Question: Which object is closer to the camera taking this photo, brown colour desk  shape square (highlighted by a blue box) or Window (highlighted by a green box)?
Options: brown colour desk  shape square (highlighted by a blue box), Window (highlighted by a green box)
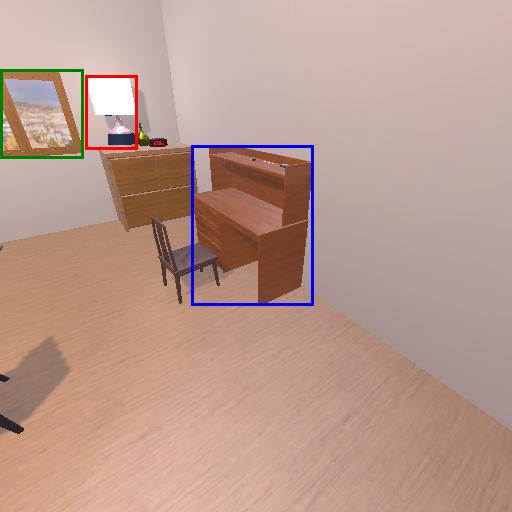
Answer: brown colour desk  shape square (highlighted by a blue box)